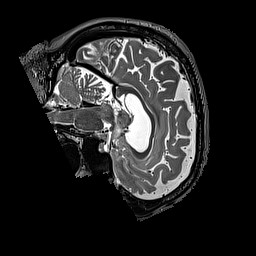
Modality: T2w
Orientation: sagittal
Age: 56
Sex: male
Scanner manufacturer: siemens
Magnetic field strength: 3 T
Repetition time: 3.2 s
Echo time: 0.567 s